Question: I want to have a button float in the top right corner at all times, and the other buttons with dynamic width float around it at the left side and under it aswell.

The right button is the one which I want to stick, the blue one's can have different width which I cannot control.
1. Setting the red button to position: absolute but that made it overlap the other buttons
2. Added padding-right to surrounding box, which forces the space under the red button to be empty.
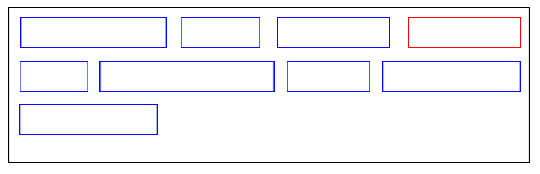
Answer: Solve it using 'float: right' on the red button, and make sure that the red button is the first in the html.
'''
.container {
width: 300px;
}
.btn {
border: 1px solid #99f;
height: 30px;
width: 90px;
display: inline-block;
}
.btn.btn-red {
float: right;
border: 1px solid #f99;
}
'''
'''
<div class="container">
<div class="btn btn-red"></div>
<div class="btn"></div>
<div class="btn"></div>
<div class="btn"></div>
<div class="btn"></div>
<div class="btn"></div>
<div class="btn"></div>
<div class="btn"></div>
</div>
'''